Field crop: maize
Growth stage: 1
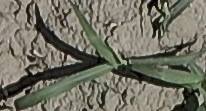
Species: sorghum